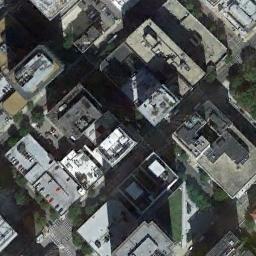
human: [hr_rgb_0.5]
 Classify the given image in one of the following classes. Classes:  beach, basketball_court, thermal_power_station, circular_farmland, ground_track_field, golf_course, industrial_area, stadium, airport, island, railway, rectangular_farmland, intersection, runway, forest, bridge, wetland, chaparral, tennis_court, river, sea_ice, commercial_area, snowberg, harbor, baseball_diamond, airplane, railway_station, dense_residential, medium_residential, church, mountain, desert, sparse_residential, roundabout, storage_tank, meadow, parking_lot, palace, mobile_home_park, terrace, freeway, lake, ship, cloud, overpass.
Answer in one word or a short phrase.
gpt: commercial_area